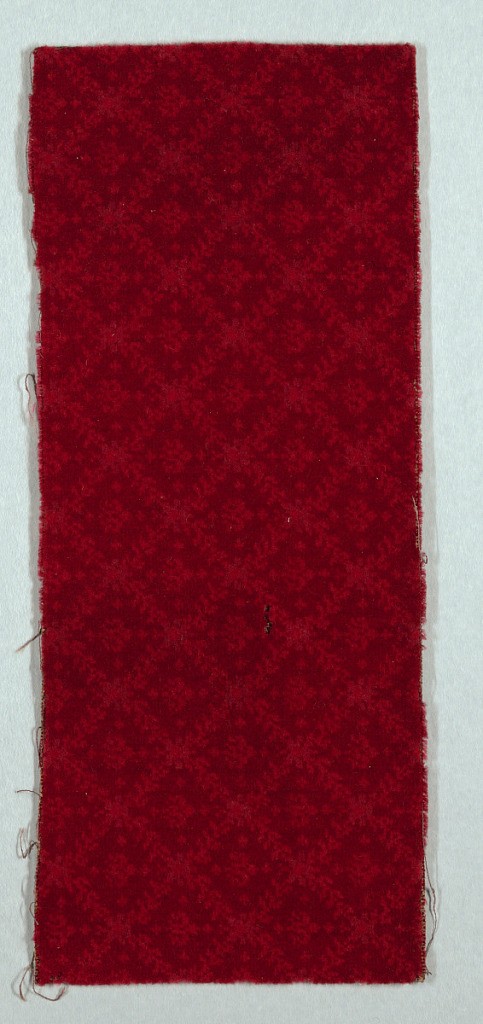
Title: Carpet fragment
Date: ca. 1870
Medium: wool, bast fiber Technique: cut pile
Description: Sample of red carpet with small scale diamond lattice enclosing a floral form. The pattern is in light red on a dark red background and entirely in cut pile of one height.